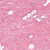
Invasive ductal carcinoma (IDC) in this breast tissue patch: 0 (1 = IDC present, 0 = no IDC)